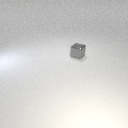
small gray metal cube